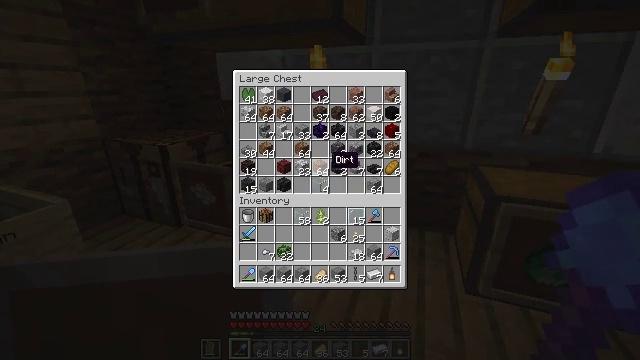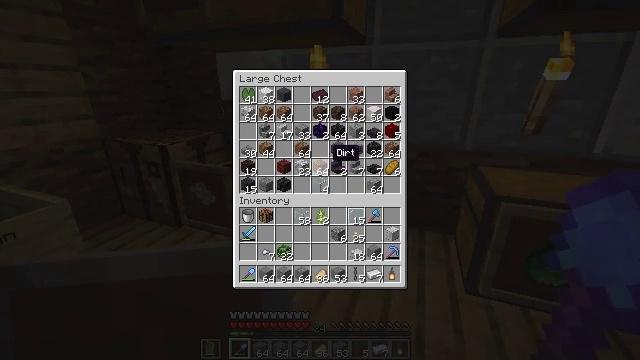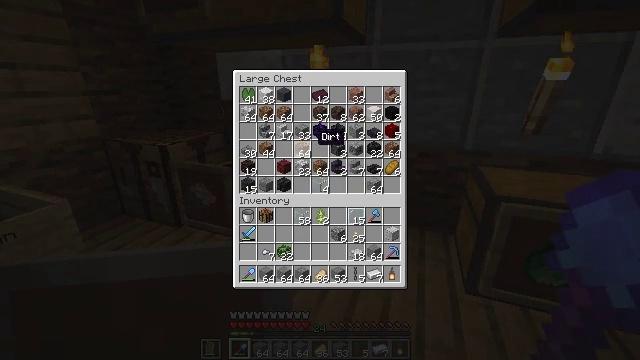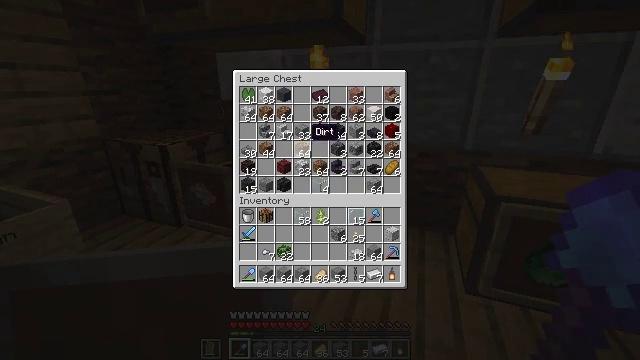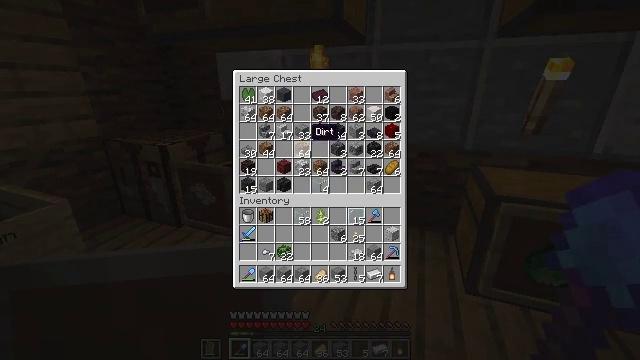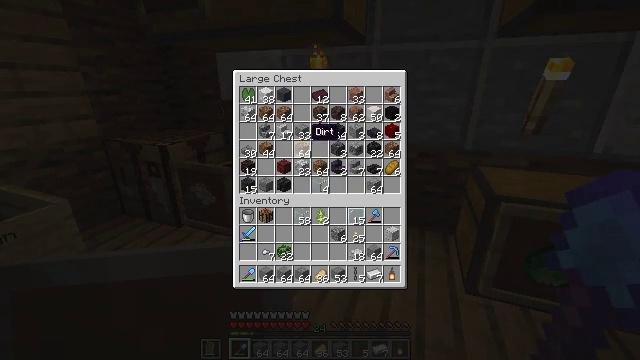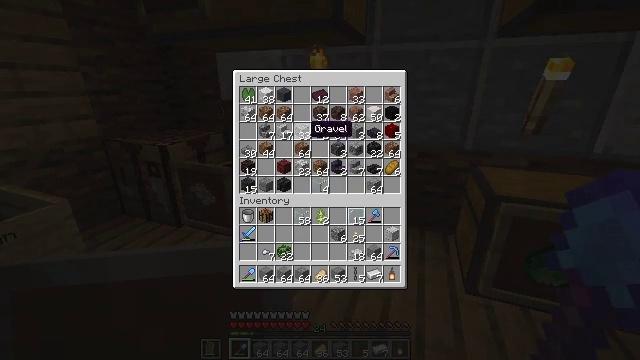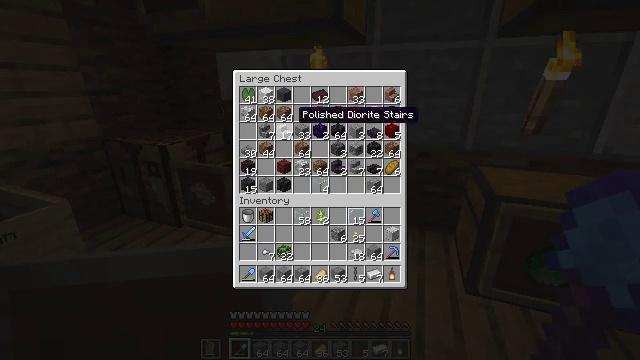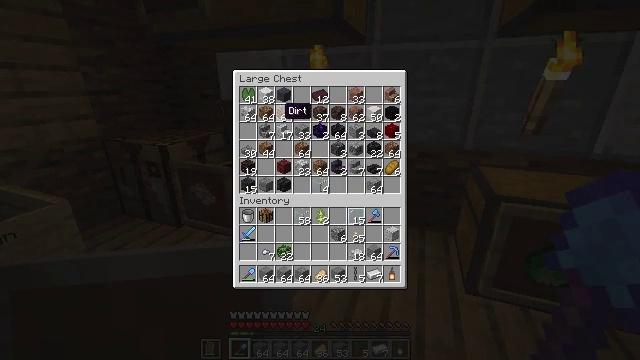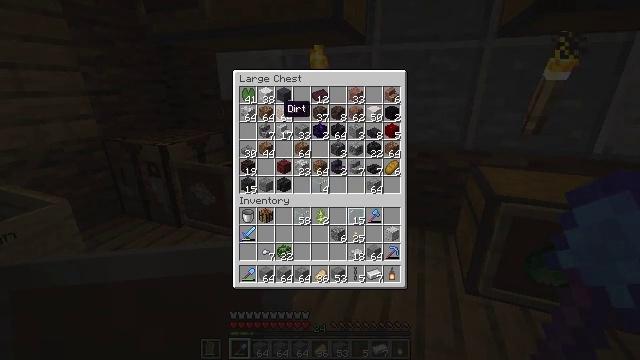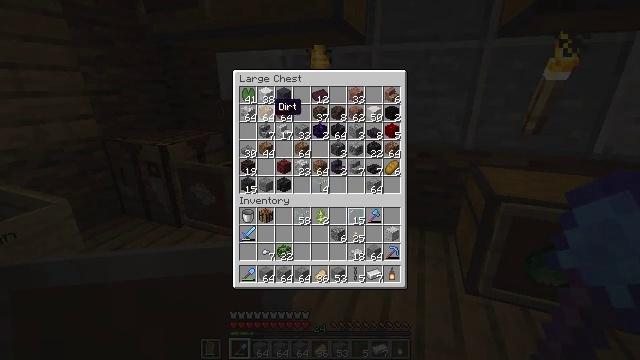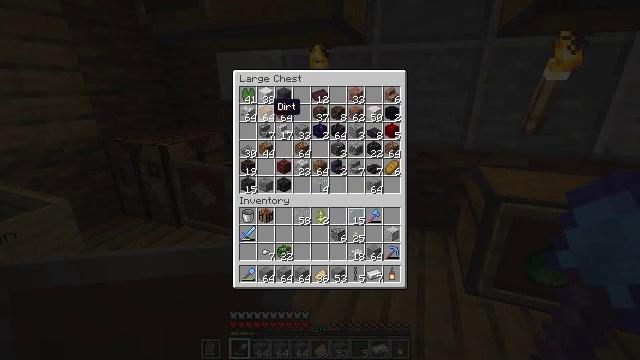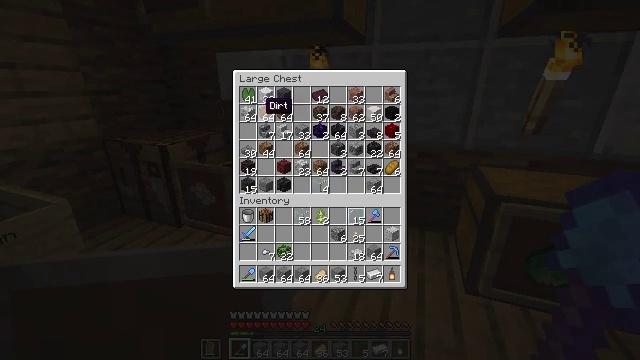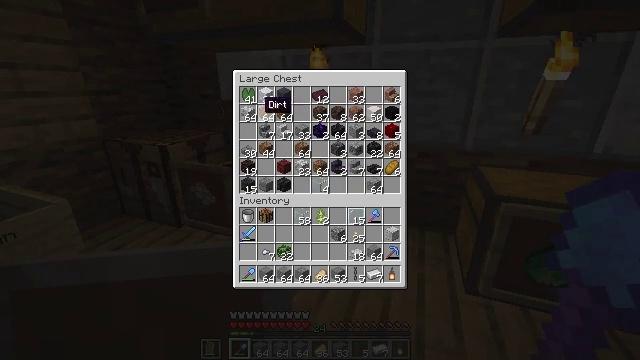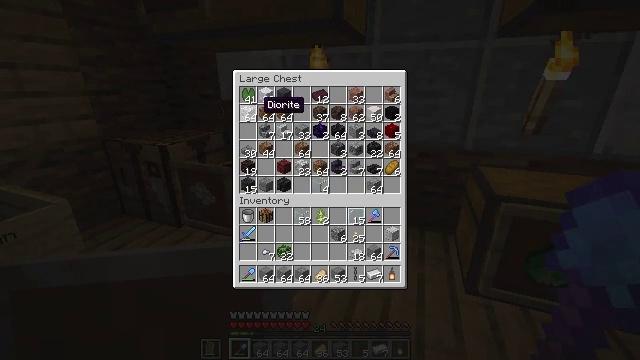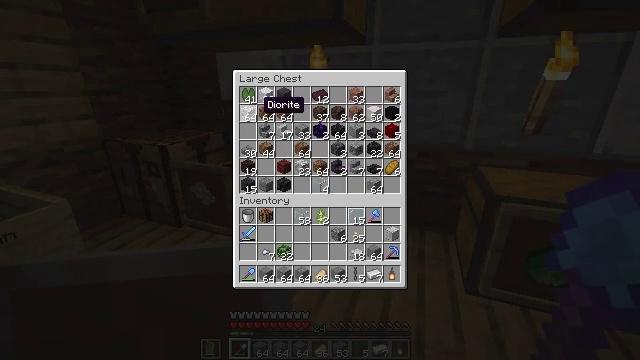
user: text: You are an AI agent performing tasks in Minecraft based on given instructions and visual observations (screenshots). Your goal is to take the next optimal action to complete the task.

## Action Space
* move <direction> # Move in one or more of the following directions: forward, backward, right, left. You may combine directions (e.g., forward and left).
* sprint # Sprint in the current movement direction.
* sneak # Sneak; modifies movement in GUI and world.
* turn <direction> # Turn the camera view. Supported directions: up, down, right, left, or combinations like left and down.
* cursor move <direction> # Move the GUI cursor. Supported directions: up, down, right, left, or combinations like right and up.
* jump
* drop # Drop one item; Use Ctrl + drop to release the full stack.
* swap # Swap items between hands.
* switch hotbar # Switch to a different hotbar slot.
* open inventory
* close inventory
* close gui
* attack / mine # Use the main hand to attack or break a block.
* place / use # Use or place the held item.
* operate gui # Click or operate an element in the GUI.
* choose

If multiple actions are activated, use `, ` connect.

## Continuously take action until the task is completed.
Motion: motion action
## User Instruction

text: Make polished diorite with diorite blocks.
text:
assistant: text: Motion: cursor move up
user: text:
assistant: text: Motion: cursor move left and up
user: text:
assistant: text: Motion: no_op
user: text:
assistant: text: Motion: no_op
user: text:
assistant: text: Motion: no_op
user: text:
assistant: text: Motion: no_op
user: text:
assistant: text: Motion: cursor move left and up
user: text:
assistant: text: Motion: cursor move left
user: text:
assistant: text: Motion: no_op
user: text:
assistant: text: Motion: sneak, cursor move left
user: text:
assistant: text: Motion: sneak
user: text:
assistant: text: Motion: sneak, cursor move left
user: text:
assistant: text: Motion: sneak
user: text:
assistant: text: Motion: sneak
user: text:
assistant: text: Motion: sneak
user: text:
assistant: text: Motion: sneak
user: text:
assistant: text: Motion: sneak
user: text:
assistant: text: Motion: sneak
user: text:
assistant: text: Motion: sneak, operate gui
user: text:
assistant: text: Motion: sneak, operate gui
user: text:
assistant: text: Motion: no_op
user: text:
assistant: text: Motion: close gui
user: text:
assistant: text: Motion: no_op
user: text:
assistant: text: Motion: no_op
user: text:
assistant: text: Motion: turn right and down, open inventory
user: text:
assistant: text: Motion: cursor move right and down, open inventory
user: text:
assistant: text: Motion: cursor move right and down
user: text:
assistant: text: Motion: cursor move down
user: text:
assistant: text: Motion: cursor move left
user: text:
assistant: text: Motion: cursor move left and up